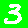
Digit: 3